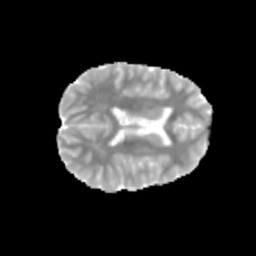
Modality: MD
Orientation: axial
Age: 10
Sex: female
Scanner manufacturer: siemens
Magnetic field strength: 3 T
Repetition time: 3.8 s
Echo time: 0.07 s